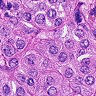
Metastatic tissue present: yes